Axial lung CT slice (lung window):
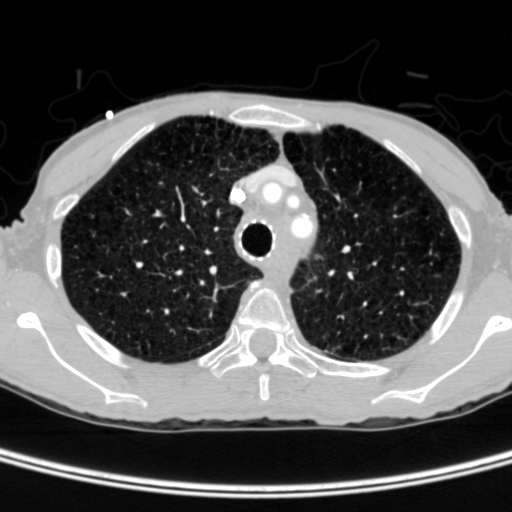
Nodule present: no